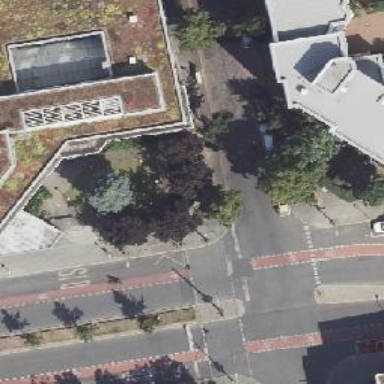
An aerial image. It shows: Urban tree with broadleaved deciduous leaves.